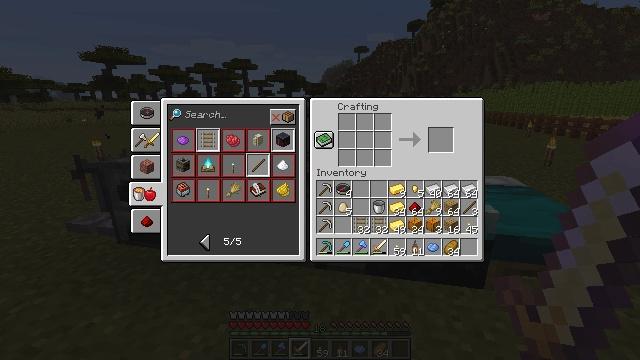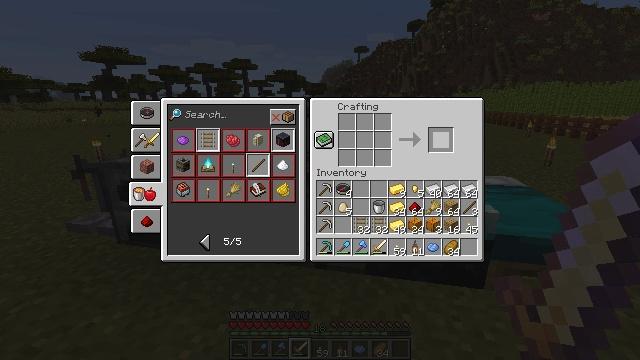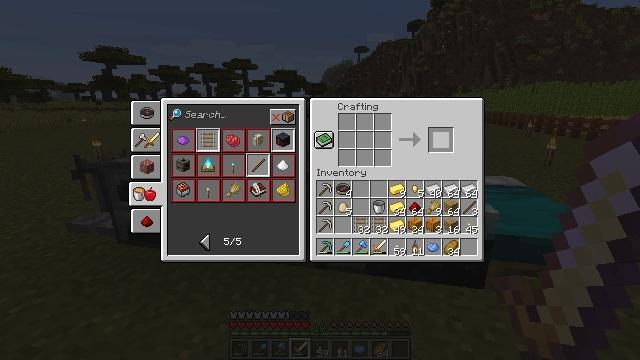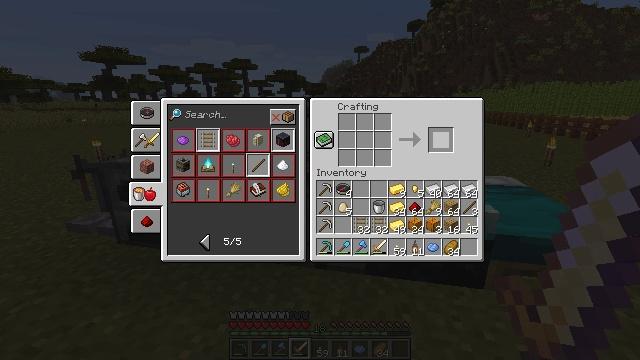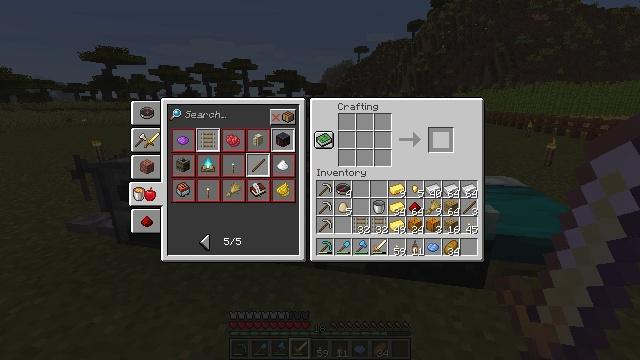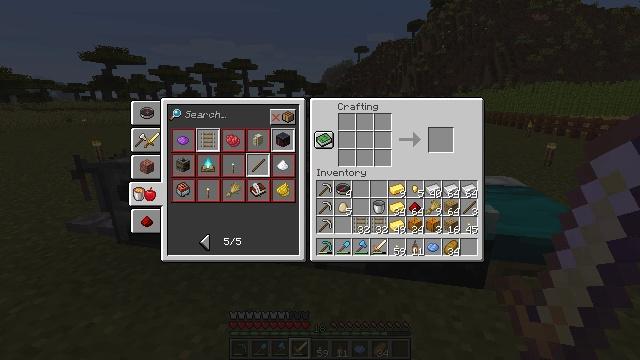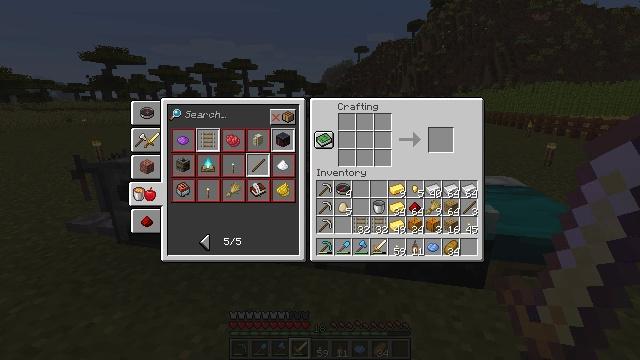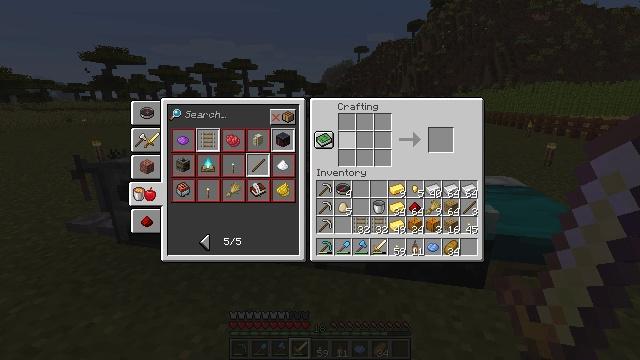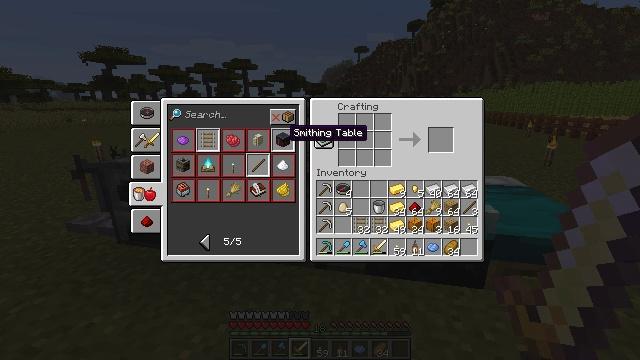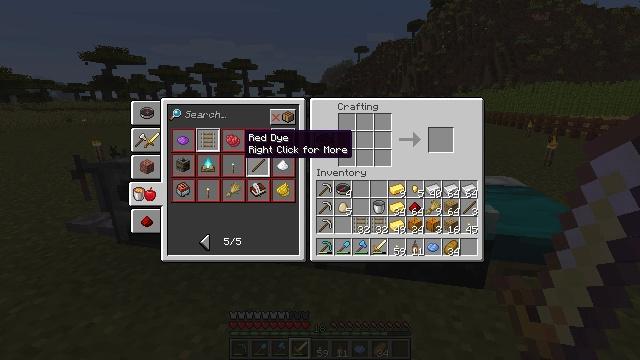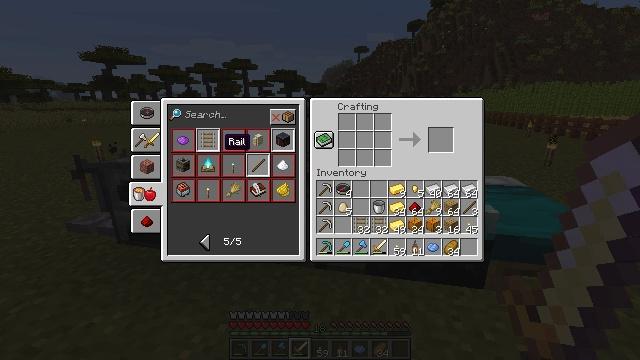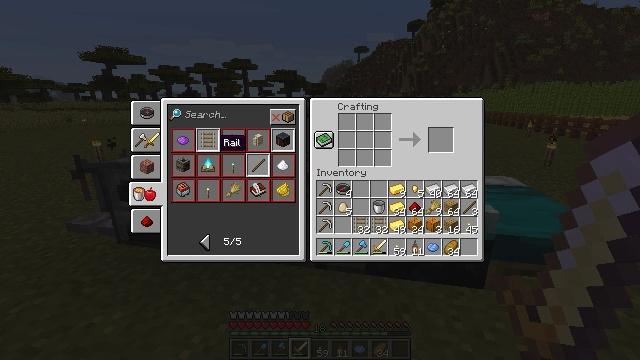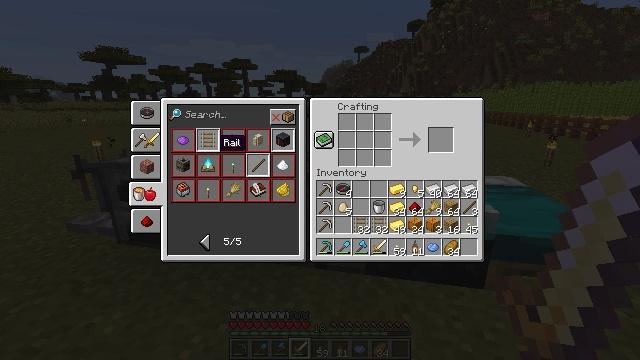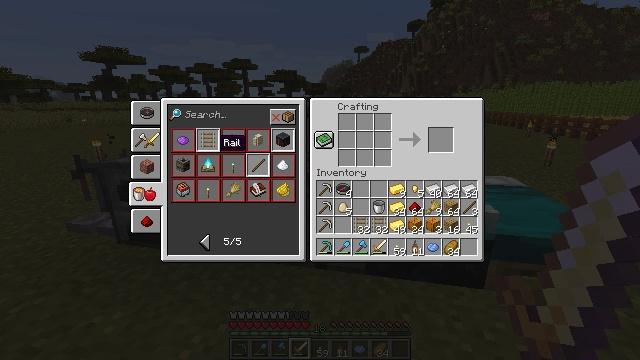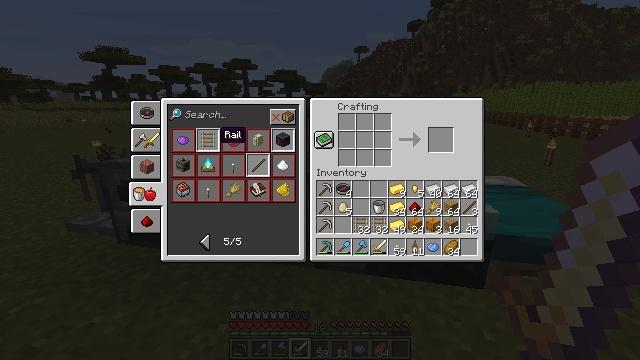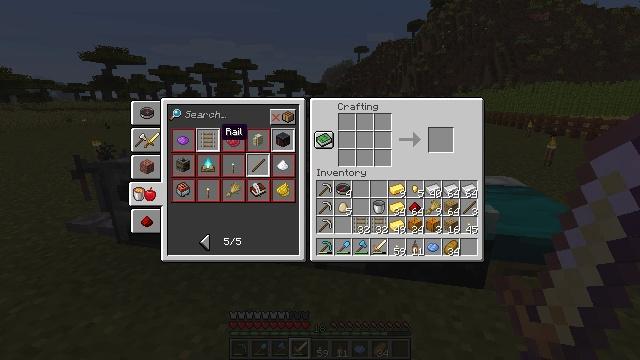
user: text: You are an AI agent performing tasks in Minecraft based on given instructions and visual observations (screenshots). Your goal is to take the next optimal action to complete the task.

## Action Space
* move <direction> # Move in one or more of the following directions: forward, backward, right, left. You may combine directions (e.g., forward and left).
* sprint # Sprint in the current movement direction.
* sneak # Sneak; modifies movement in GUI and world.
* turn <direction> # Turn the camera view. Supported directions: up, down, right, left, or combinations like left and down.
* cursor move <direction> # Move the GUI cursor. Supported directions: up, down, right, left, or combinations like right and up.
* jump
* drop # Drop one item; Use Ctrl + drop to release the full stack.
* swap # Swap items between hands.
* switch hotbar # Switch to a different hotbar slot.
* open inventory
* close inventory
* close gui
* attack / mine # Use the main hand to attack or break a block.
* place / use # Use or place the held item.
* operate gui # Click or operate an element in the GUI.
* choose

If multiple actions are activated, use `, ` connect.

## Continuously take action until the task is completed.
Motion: motion action
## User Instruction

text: Build rails by arranging iron ingots and a stick on the crafting table.
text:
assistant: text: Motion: no_op
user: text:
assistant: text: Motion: no_op
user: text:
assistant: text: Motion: no_op
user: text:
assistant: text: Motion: no_op
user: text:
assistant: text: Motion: cursor move left
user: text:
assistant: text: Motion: cursor move left
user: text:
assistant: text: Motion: cursor move left
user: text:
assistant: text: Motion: cursor move left
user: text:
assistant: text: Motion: cursor move left
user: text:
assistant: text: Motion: cursor move left
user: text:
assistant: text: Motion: no_op
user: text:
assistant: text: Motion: no_op
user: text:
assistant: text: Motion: no_op
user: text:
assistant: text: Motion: cursor move up
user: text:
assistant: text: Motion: no_op
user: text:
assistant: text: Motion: operate gui
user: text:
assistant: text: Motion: operate gui
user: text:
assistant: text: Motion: operate gui
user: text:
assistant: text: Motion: no_op
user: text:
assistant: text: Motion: cursor move right
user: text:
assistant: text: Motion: cursor move right
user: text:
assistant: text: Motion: cursor move right
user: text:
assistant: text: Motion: cursor move right
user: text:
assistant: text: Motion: no_op
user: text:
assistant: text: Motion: cursor move right
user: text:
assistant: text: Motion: no_op
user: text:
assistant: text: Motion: no_op
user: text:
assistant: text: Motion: no_op
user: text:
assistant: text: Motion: operate gui
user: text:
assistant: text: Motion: operate gui